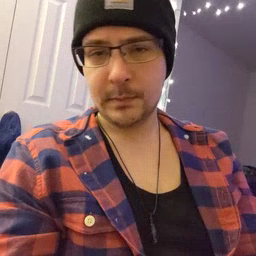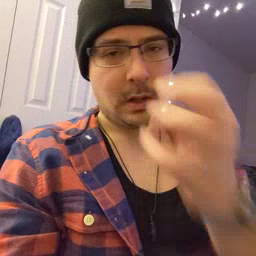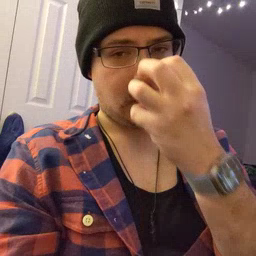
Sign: clown